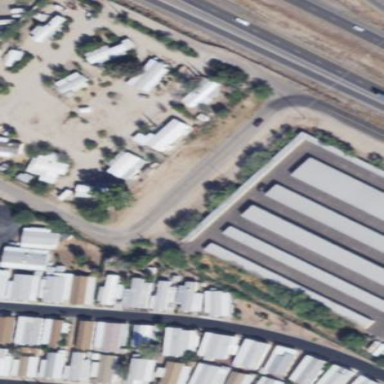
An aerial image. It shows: Building housing storage rental shop.